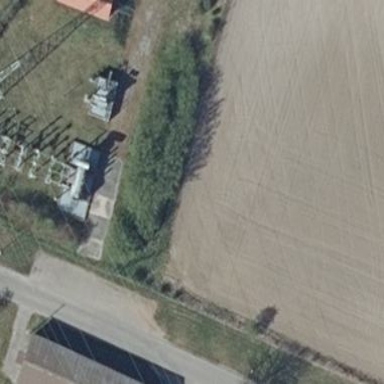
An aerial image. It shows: Distribution level power substation enclosed by fence.